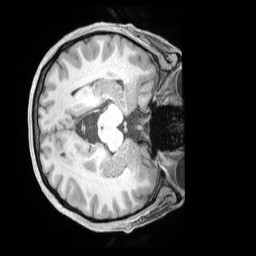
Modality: T1w
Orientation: axial
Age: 40
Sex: female
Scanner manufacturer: siemens
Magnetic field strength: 3 T
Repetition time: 2 s
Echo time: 0.00211 s